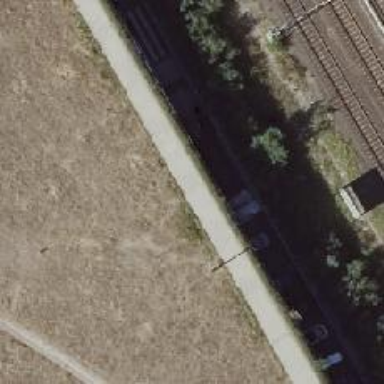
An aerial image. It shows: Footway tunnel.